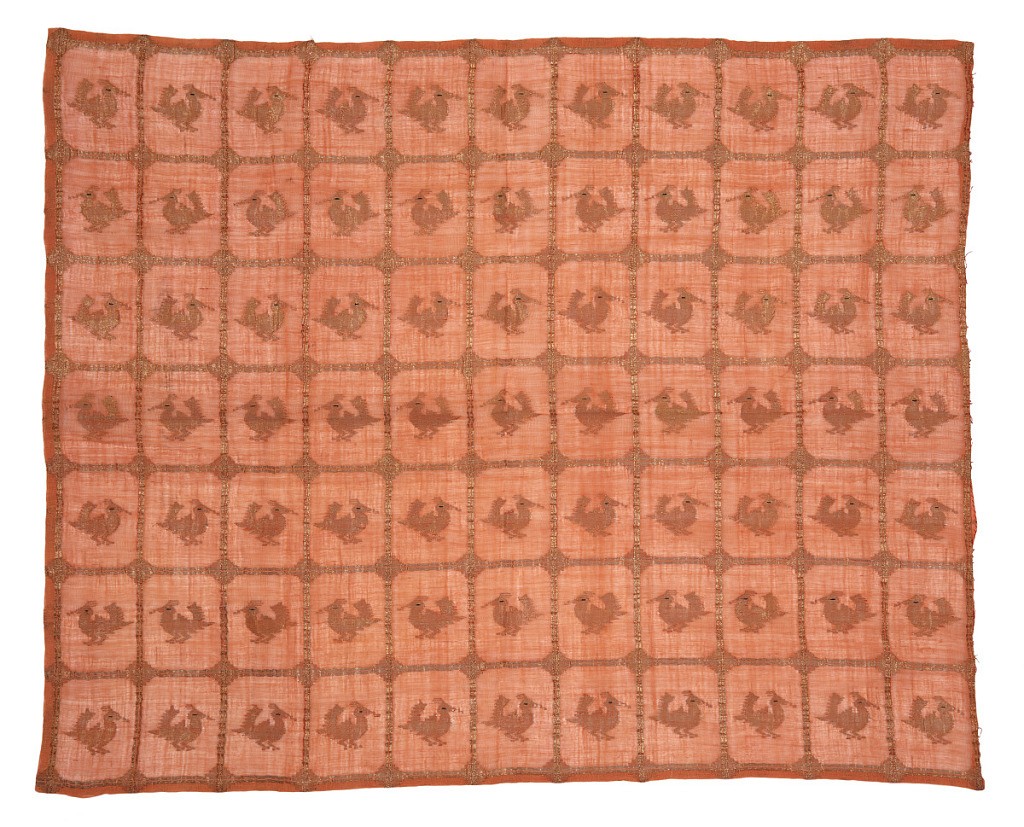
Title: Saree fragment
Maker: Unknown
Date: probably 18th century
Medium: cotton, metal wrapped silk Technique: plain weave with discontinuous supplementary weft patterning
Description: Copper-colored saree fragment has square compartments made of metallic thread that contain a single goose also in metallic thread.